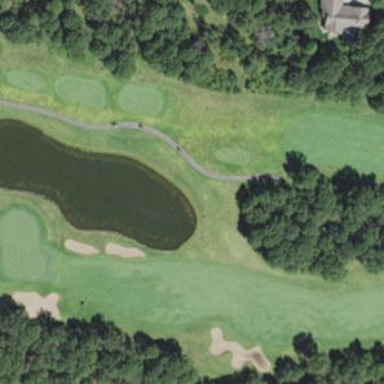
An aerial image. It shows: Water hazard on golf course.